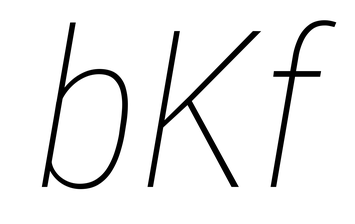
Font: Roboto-Italic_Condensed_Thin_Italic